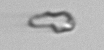
Label: detritus_transparent